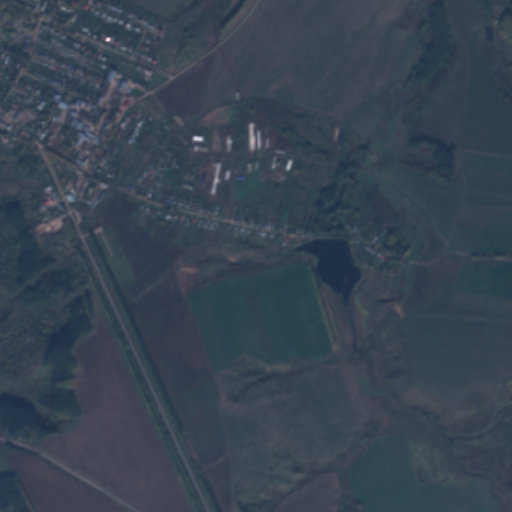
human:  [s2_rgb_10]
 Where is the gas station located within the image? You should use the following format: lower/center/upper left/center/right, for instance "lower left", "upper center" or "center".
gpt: The gas station is located in the center left of the image.
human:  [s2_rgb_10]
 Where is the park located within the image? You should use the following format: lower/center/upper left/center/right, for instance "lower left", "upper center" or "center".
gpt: The park is located in the upper left of the image.
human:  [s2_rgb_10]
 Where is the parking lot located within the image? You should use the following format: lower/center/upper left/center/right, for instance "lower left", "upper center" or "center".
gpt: The parking lot is located in the upper left of the image.
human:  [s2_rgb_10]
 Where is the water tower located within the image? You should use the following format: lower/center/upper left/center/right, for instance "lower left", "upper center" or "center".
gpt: The water tower is located in the upper left of the image.
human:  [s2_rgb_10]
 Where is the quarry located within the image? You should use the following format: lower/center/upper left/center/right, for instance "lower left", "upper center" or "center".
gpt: There is no quarry in the image.